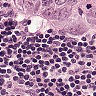
Metastatic tissue present: yes